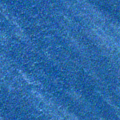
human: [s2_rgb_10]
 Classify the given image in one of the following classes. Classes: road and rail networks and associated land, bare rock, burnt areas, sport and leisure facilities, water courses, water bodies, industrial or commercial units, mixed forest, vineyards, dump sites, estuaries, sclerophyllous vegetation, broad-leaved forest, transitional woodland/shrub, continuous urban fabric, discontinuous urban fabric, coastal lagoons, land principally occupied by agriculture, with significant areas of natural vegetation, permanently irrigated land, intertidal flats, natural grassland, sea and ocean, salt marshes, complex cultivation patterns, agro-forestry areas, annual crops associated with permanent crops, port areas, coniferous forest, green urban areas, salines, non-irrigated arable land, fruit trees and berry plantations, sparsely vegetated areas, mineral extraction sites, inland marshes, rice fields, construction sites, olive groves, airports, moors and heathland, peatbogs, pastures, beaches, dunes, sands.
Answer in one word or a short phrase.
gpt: sea and ocean